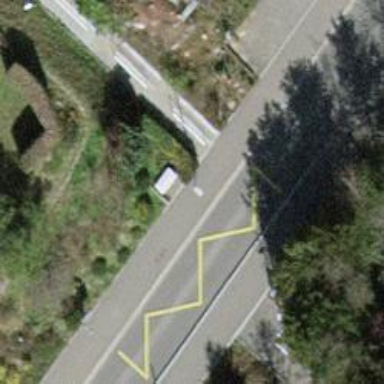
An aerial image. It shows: Platform for public transport on the road.